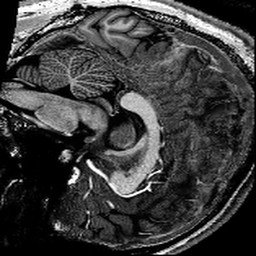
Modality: T1w
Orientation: sagittal
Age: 28
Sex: male
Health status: healthy
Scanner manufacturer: siemens
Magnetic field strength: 9.4 T
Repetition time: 6 s
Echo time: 0.003 s